Field crop: maize
Growth stage: 2
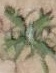
Species: atriplex